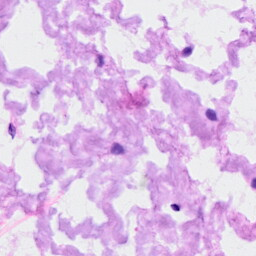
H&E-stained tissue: Ovarian